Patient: sex M, age 60
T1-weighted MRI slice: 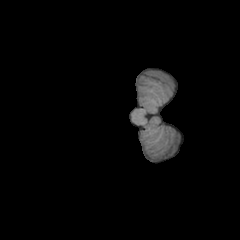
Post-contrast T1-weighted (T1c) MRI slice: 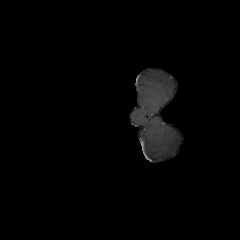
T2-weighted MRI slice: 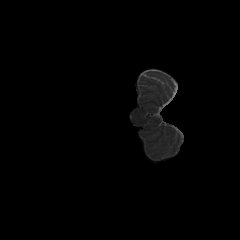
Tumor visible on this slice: no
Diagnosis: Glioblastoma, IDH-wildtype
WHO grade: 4